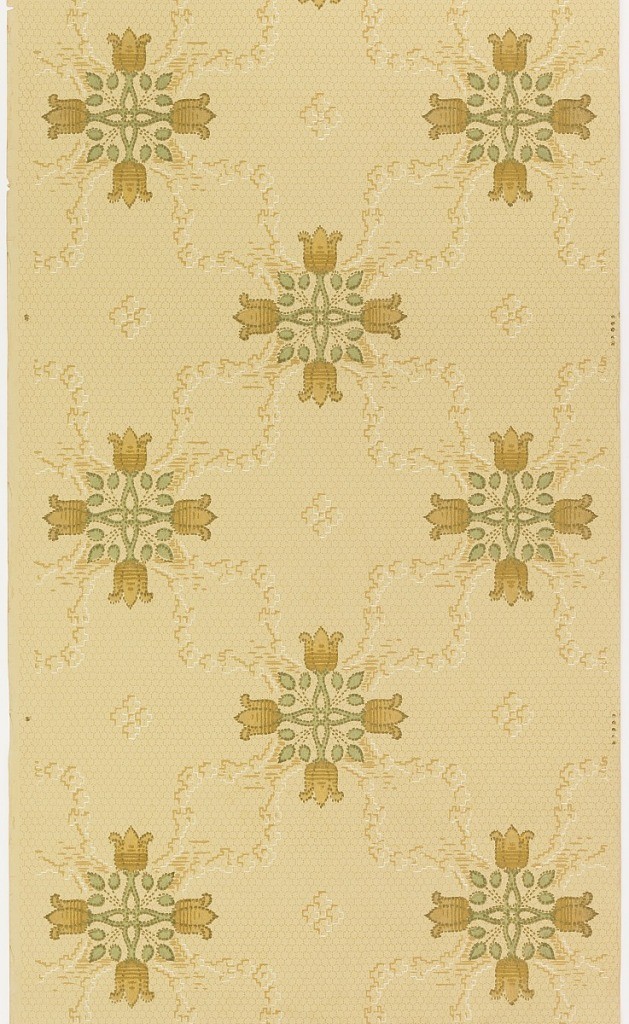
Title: Ceiling paper
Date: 1905–1915
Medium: Machine-printed paper, liquid mica
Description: Quatrefoil motif created by four stylized tulips and foliage, connected to other quatrefoils by floral swags or wreaths. Printed in tan, brown, and green on honeycomb-patterned tan background.